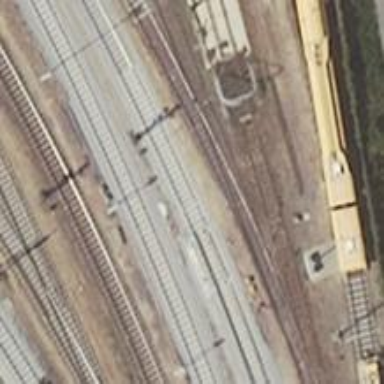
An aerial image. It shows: Railway switch.